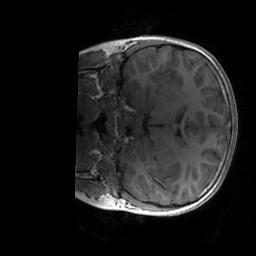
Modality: T1w
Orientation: coronal
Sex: female
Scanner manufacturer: siemens
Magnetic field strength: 3 T
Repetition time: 1.9 s
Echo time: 0.00243 s